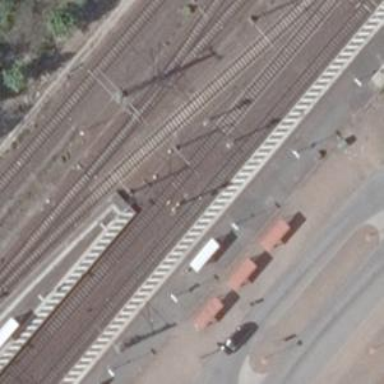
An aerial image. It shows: Railway track with contact line for electrification.